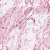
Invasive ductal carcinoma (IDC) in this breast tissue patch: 0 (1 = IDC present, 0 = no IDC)